Question: I was wondering how I can make a bar chart in R that will have three different factors on each year? I would like to make these three factors 'overlapping' but staggered a bit and add percent indicators to the bars. I searched the Internet for an answer, but I wasn't able to find one.
This is what I'm looking for:

I hope that picture of a chart helps to clarify what I'm after.
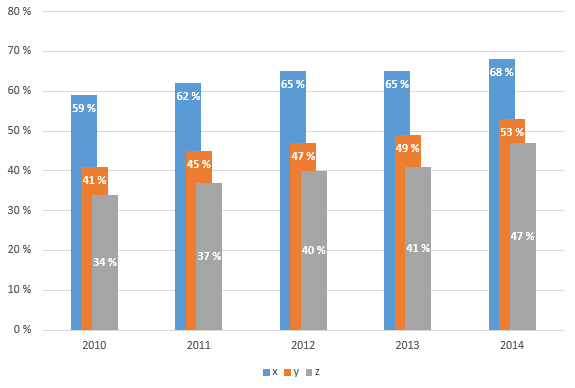
Answer: I'm late to this, but since it's quick...
'''
library(ggplot2)
df <- data.frame(year = rep(2010:2014, 3), group = rep(LETTERS[24:26], 5), value = rep(c(34, 41, 59), 5))
ggplot(df, aes(x = factor(year), y = value, fill = group)) +
geom_col(position = position_dodge(width = -0.5)) +
geom_text(aes(y = value - 2, label = value), position = position_dodge(w = -0.5))
'''